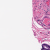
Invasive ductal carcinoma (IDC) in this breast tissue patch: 0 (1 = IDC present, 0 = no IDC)